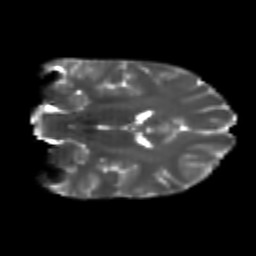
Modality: T2w
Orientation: coronal
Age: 20
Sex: female
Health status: healthy
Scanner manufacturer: philips
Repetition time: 7.385 s
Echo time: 0.08599 s